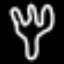
Label: fork